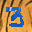
Label: 3